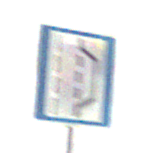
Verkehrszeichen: NothalteUndPannenbucht
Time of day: Midday
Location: Outdoor (Nature)
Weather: Overcast
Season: NotSpecified
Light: Natural